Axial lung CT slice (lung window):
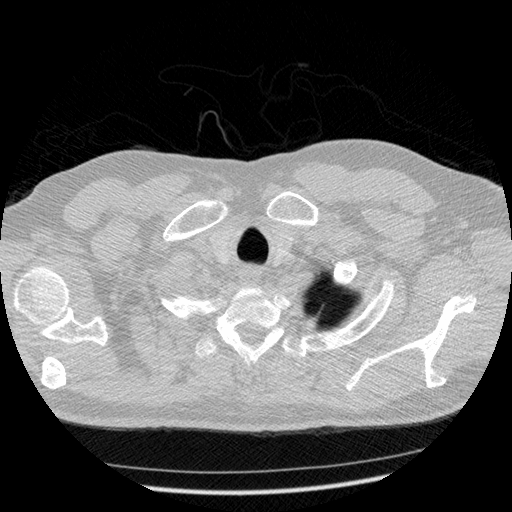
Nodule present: no